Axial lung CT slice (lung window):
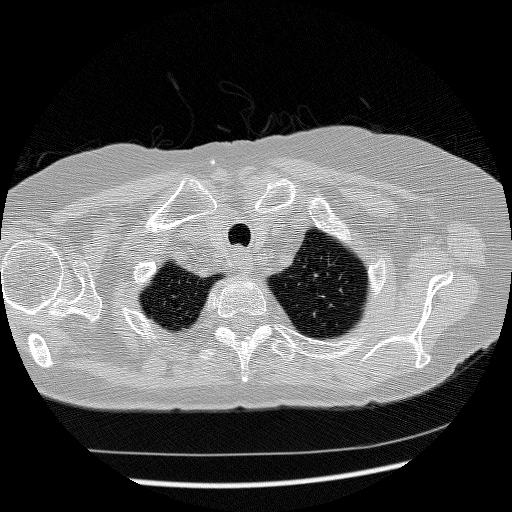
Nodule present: no